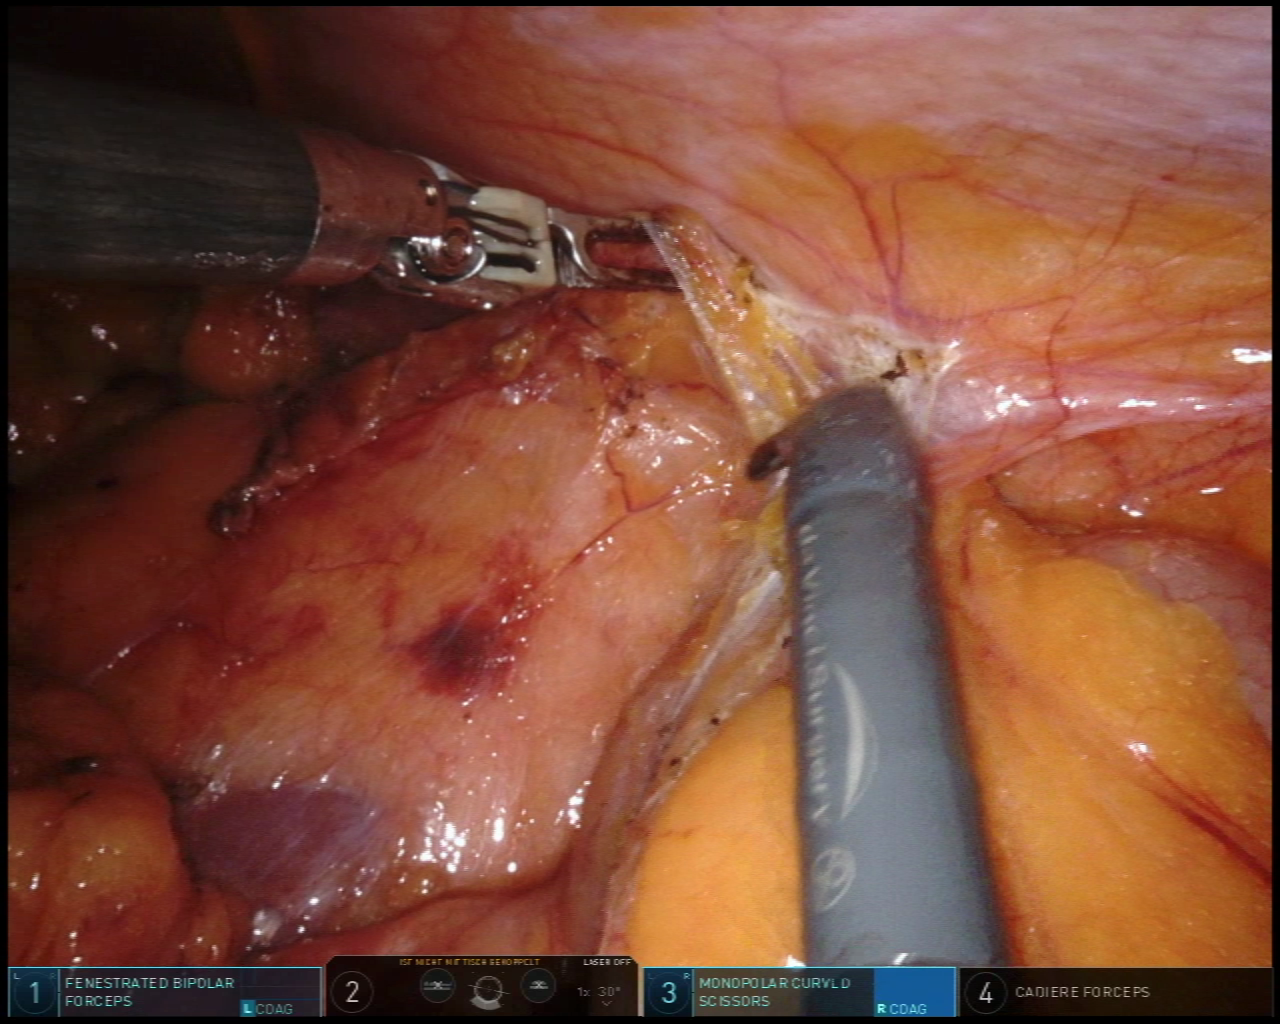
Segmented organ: abdominal_wall
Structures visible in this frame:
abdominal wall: yes
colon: no
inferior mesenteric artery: no
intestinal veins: no
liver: no
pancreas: no
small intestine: no
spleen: no
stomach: no
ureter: no
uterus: no
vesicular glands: no